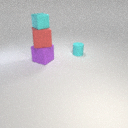
small cyan rubber cylinder to the right of large purple rubber cube